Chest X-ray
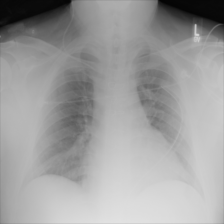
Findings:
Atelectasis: negative
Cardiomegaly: negative
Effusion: negative
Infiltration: negative
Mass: negative
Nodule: negative
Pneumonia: negative
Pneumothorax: negative
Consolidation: negative
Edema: negative
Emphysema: negative
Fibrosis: negative
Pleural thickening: negative
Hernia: negative